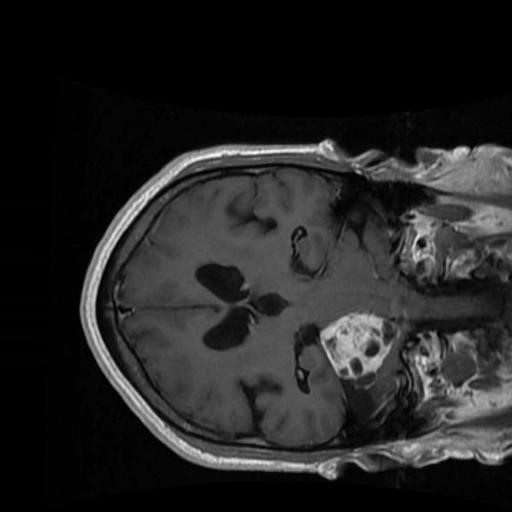
Label: brain_menin